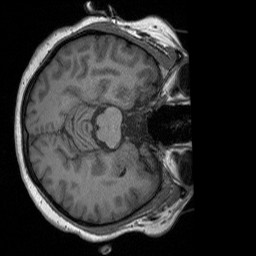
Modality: T1w
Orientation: axial
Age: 29
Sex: female
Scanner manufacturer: siemens
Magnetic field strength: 3 T
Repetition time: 1.9 s
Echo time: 0.00252 s